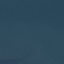
Label: SeaLake